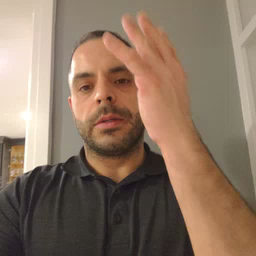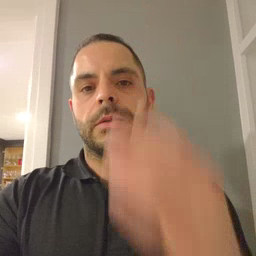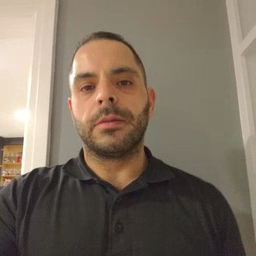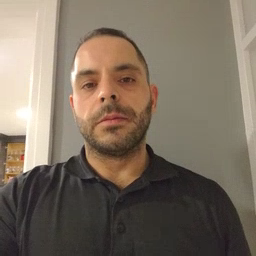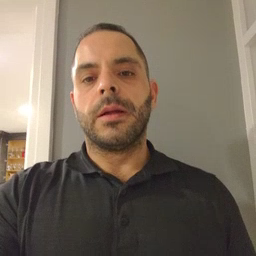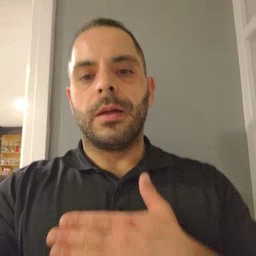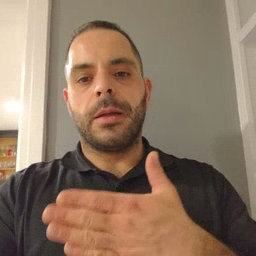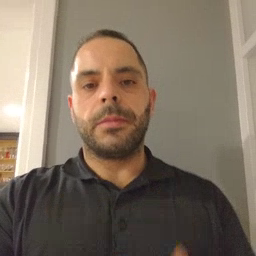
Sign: happy